Interaction volume radius: 5 \u00c5
Interaction volume height: 50 \u00c5
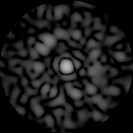
Disorder parameter: 0.8351